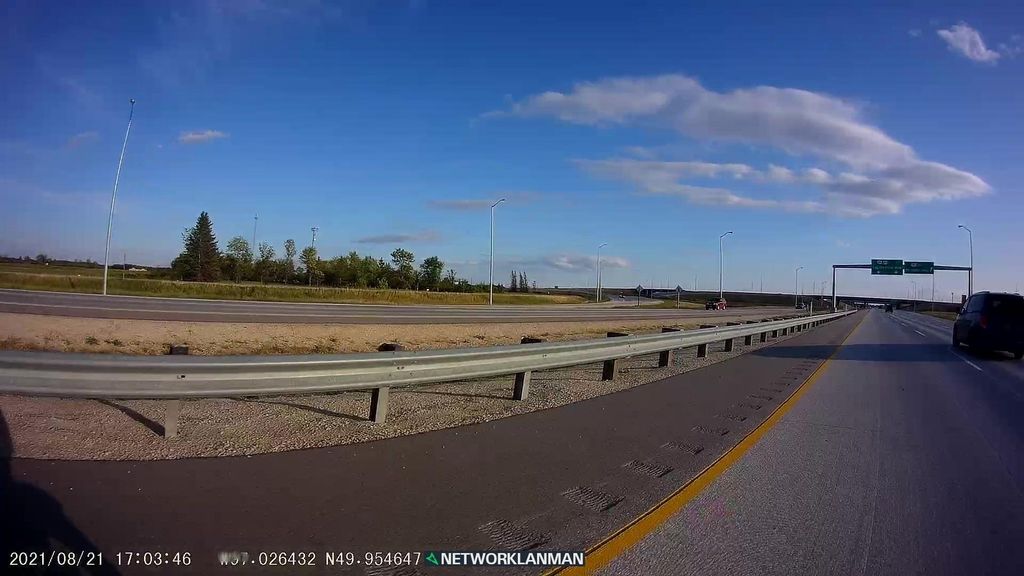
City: winnipeg